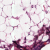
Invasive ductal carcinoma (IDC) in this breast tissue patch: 0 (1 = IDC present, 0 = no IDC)